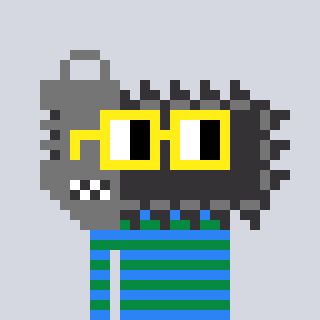
a pixel art character with square yellow glasses, a chainsaw-shaped head and a green-colored body on a cool background